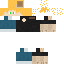
A male human skin with medium skin, wearing blonde long hair dressed in a blue tshirt and blue pants, featuring a closed mouth.